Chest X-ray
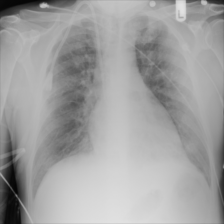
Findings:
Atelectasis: positive
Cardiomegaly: negative
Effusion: negative
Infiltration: negative
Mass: negative
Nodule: negative
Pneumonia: negative
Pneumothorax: negative
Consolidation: negative
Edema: positive
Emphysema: negative
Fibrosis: negative
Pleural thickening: negative
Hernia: negative